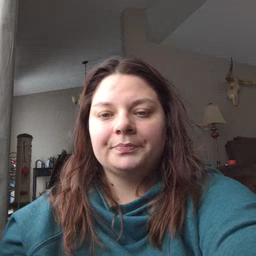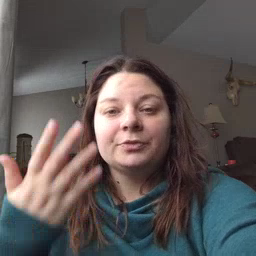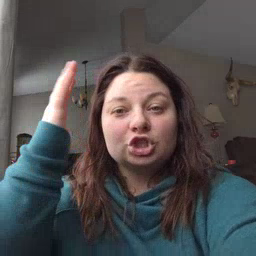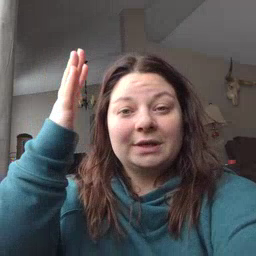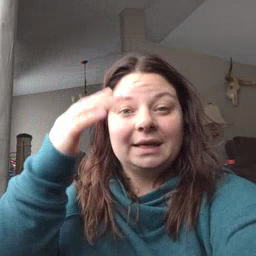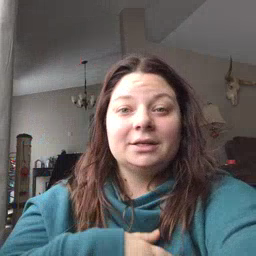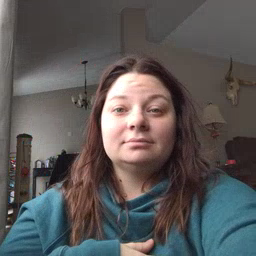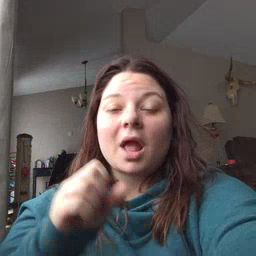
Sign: tree